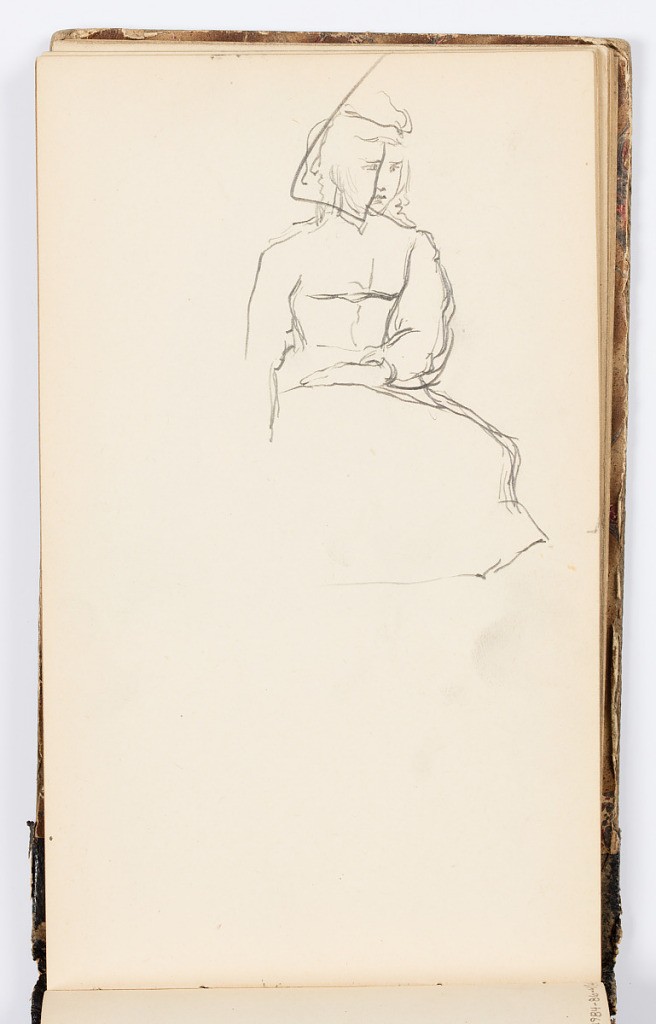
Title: Sketchbook Page
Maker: Kenyon Cox, American, 1856–1919
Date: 1875
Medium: Graphite on paper
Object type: Sketchbook folio
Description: Sketch of a seated female figure; mark over her face.